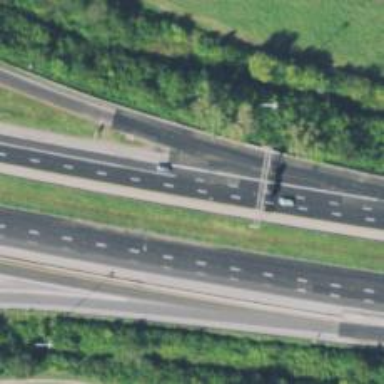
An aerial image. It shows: Motorway with embankment.